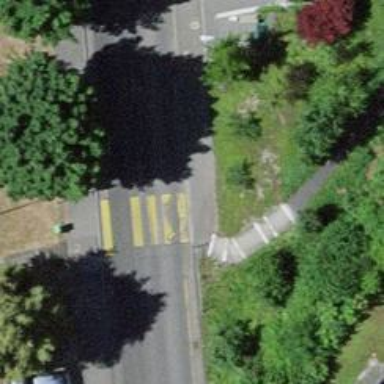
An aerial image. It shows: Pedestrian crossing with zebra markings on footway.